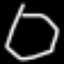
Label: octagon